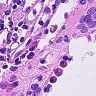
Metastatic tissue present: no